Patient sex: M
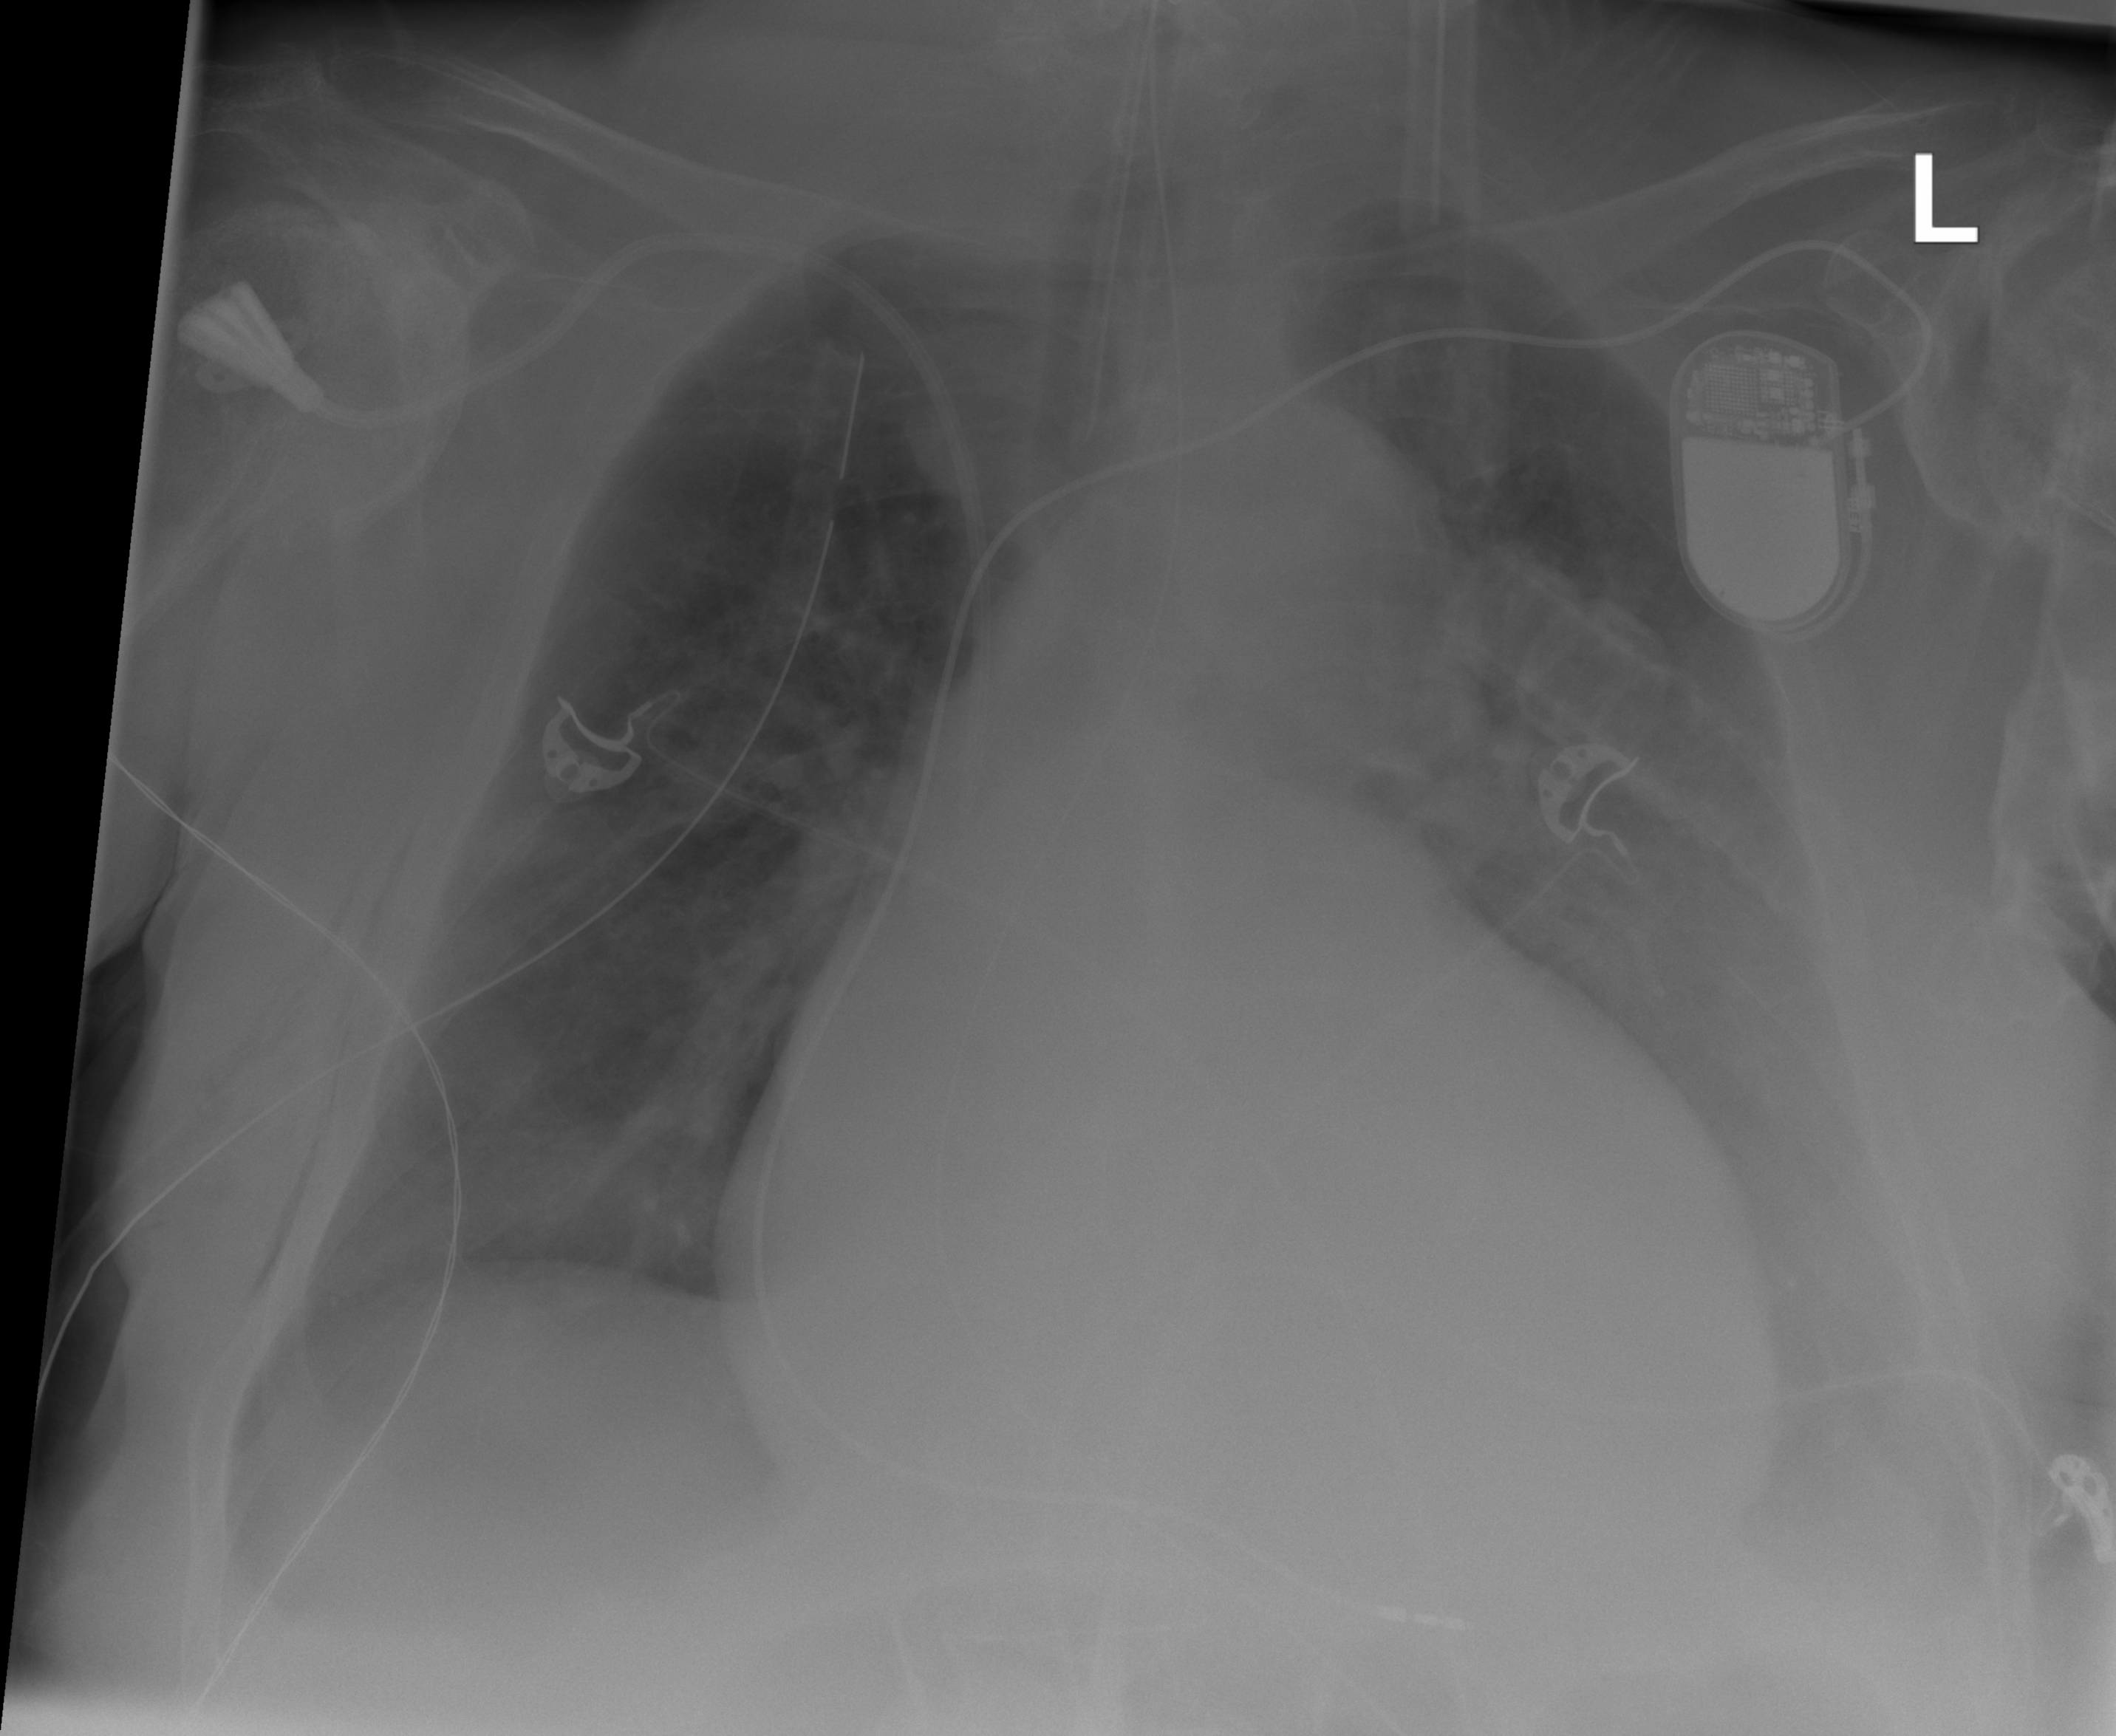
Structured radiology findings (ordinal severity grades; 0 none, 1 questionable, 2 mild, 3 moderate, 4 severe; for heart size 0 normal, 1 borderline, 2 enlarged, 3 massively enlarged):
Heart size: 3
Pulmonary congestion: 2
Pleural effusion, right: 1
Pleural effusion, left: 2
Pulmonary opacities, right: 0
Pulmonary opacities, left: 0
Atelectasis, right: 0
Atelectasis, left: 0